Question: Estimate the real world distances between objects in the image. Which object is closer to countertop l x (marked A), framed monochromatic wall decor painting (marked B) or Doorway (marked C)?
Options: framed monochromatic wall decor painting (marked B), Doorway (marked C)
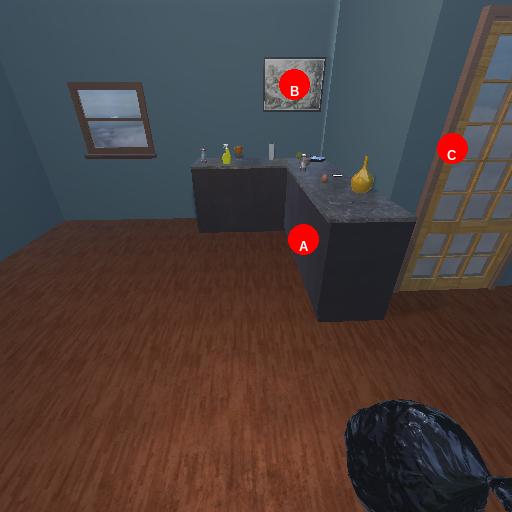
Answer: framed monochromatic wall decor painting (marked B)